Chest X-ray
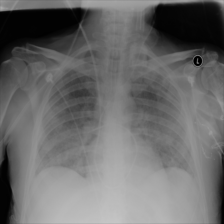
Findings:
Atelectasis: negative
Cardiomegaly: negative
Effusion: negative
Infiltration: positive
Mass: negative
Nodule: negative
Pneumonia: negative
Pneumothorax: negative
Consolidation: negative
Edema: negative
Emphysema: negative
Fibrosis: negative
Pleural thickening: negative
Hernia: negative